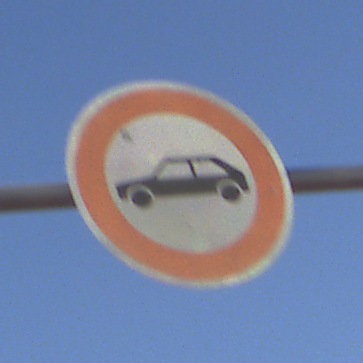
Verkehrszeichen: VerbotPersonenkraftwagen
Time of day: MorningAfternoon
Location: Outdoor (Nature)
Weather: Clear
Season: NotSpecified
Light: Natural